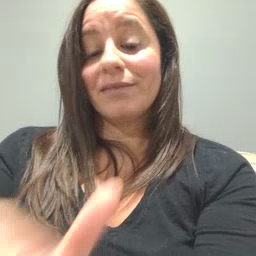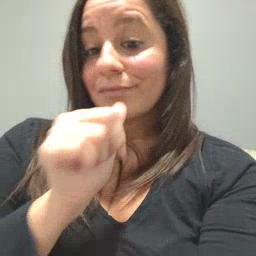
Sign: not